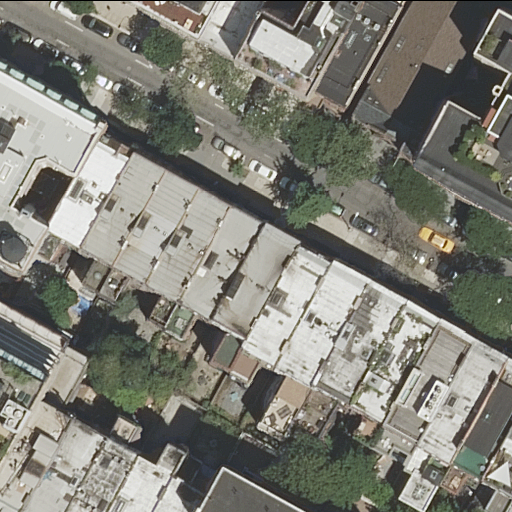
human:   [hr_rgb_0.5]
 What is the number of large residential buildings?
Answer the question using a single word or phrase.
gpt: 1

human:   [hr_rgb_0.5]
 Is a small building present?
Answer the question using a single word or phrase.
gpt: yes

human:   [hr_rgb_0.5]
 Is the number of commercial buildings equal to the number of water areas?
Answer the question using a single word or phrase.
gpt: yes

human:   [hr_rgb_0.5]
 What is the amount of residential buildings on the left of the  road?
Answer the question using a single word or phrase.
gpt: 12

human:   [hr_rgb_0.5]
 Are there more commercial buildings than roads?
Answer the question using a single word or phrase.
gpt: no

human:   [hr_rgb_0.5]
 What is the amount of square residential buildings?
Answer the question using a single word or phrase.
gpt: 0

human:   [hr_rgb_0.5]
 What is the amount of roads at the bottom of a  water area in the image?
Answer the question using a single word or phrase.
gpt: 0

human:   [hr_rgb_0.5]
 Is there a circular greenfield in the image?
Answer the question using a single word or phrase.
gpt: no

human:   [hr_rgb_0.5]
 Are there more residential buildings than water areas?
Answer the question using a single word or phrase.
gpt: yes

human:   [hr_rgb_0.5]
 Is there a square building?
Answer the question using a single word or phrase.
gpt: no

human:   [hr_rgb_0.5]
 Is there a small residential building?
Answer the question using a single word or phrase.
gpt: yes

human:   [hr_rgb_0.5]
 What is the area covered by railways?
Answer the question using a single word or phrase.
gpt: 0m2

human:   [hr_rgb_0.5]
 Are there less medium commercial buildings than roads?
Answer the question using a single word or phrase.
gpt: yes

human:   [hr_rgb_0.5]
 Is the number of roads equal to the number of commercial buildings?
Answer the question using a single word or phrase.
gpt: no

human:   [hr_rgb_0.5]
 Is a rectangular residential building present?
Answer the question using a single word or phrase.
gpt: yes

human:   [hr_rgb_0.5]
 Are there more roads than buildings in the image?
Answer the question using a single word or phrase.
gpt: no

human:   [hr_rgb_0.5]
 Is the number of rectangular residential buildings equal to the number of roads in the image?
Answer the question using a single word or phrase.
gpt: no

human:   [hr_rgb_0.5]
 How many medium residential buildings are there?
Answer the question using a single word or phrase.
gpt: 20

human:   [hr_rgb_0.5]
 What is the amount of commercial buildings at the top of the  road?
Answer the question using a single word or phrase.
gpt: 0

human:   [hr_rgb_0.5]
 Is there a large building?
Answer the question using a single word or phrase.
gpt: yes

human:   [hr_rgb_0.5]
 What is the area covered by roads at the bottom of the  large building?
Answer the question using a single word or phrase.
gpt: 0m2

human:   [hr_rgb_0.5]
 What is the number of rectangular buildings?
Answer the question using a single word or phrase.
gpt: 21

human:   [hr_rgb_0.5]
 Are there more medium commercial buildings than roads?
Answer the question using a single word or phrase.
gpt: no

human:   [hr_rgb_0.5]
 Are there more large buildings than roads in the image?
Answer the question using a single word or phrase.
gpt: no

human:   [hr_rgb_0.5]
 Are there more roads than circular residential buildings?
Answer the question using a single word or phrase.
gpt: yes

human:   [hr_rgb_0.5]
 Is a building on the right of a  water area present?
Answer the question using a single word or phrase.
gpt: no

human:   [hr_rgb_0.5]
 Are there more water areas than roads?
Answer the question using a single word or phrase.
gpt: no

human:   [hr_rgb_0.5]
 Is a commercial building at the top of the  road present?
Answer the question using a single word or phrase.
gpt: no

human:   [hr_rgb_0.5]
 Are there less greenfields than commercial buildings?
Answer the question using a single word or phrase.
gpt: no

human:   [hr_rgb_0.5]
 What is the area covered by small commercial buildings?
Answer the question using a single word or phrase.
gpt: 0m2

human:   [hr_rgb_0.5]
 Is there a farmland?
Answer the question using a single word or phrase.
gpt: no

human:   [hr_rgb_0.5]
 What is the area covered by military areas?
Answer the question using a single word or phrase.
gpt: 0m2

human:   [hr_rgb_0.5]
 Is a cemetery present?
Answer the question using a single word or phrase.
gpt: no

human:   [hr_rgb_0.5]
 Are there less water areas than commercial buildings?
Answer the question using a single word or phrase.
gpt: no

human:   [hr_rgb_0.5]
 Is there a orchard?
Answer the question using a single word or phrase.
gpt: no

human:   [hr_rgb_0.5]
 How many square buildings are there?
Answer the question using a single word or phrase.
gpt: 0